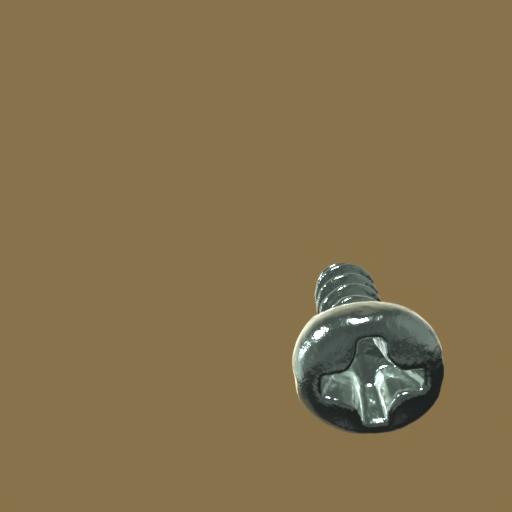
Label: screw